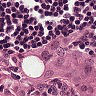
Metastatic tissue present: yes